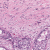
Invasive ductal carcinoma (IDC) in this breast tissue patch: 1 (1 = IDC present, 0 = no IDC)